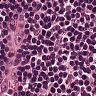
Metastatic tissue present: no